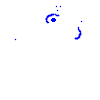
Particle: kaon